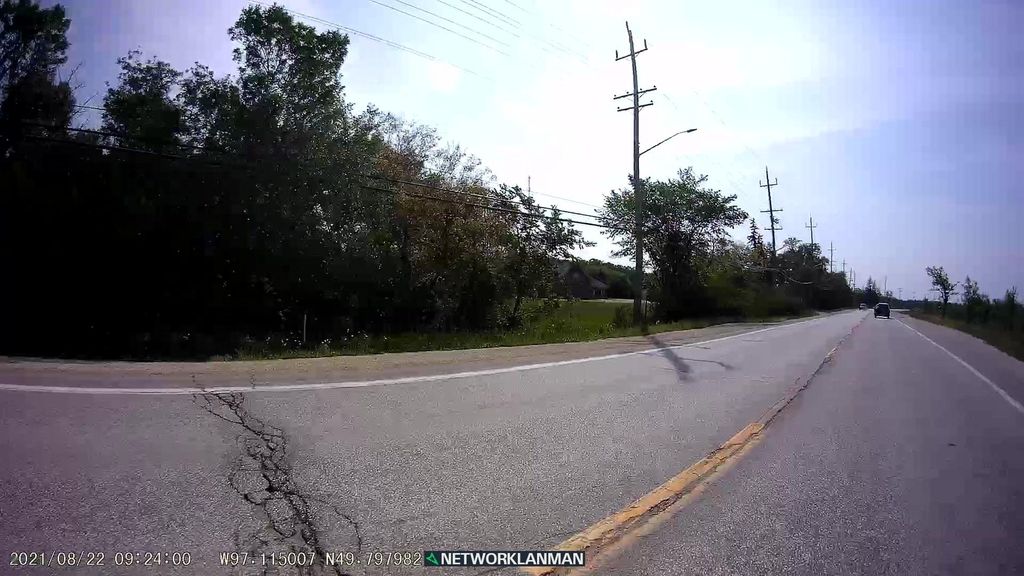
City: winnipeg